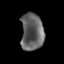
Tissue: prostate
Cell type: Epithelial cells
Senescence score: 0.2458
Nuclear area (px): 825
Mean DAPI intensity: 97.474